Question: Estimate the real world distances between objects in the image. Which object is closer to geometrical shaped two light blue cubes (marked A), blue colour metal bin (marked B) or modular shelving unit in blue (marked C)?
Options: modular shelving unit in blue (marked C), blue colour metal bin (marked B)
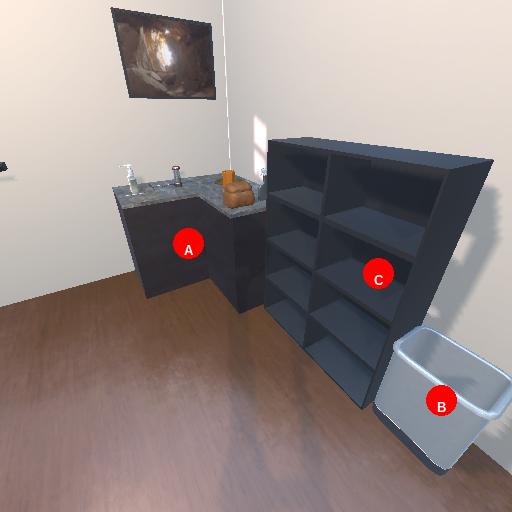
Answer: modular shelving unit in blue (marked C)